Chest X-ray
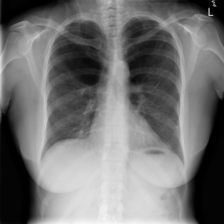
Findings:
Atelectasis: negative
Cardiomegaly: negative
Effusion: negative
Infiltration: negative
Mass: negative
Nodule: negative
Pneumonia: negative
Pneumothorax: negative
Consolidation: negative
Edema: negative
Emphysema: negative
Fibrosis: negative
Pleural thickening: negative
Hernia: negative